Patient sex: M
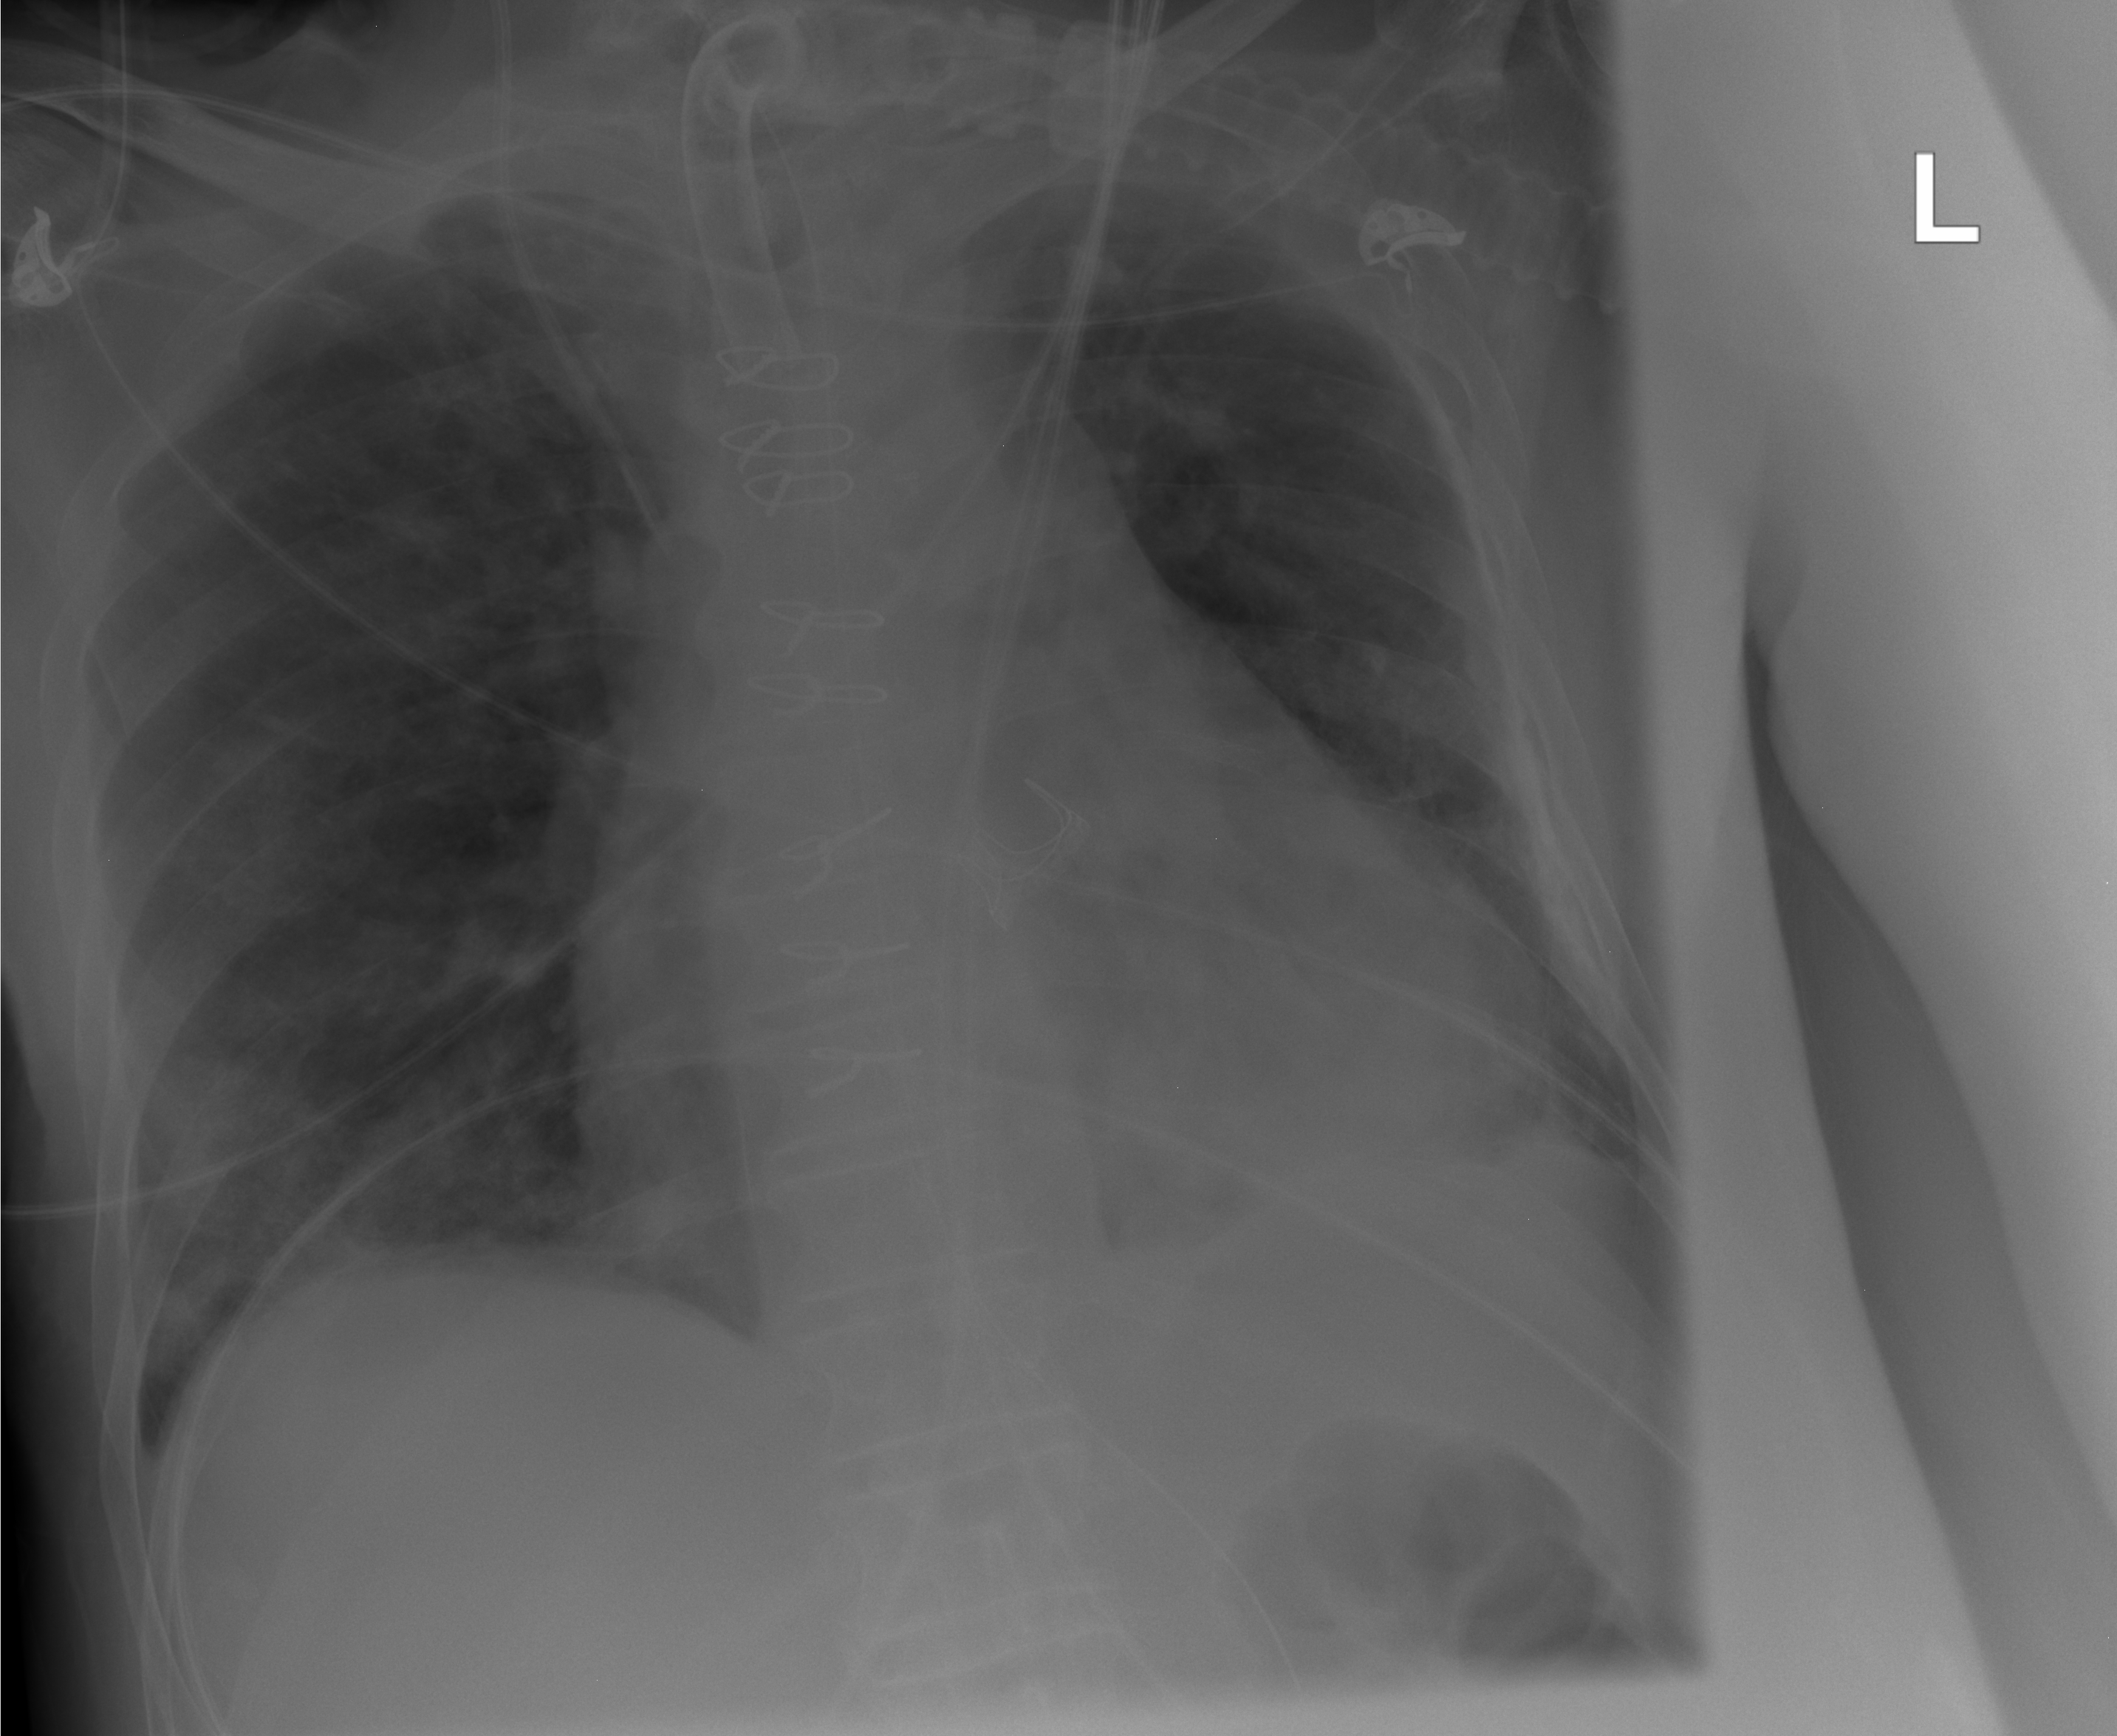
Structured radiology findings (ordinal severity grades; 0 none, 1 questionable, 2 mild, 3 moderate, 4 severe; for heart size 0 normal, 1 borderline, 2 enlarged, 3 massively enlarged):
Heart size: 2
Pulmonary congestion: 2
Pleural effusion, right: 2
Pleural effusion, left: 2
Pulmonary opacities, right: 2
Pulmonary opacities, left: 2
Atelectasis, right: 2
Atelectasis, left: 2